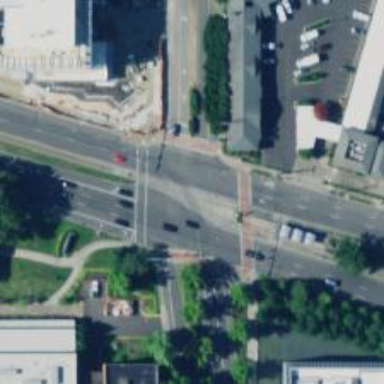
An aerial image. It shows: Busway road.